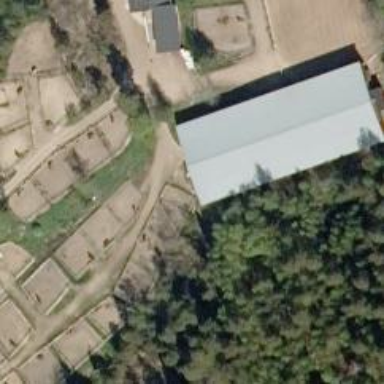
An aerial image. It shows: Riding hall on the pitch leisure land.